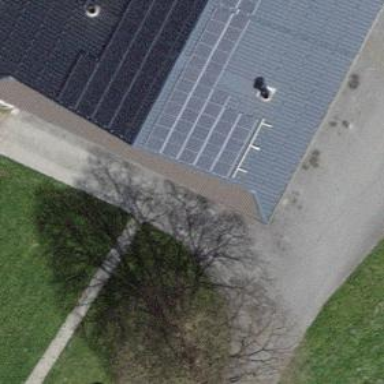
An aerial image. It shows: Solar power generator using photovoltaic method with solar photovoltaic panel types.